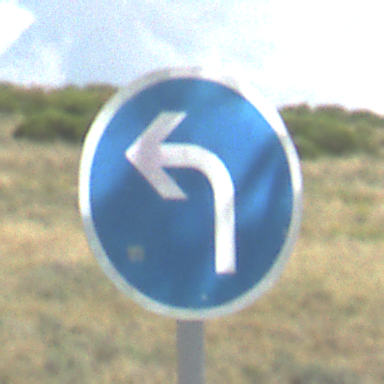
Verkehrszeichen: VorgeschriebeneFahrtrichtungLinks
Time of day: Midday
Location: Outdoor (Nature)
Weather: PartlyCloudy
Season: NotSpecified
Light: Natural